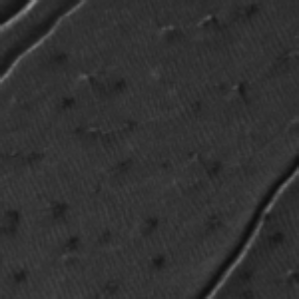
Label: frost